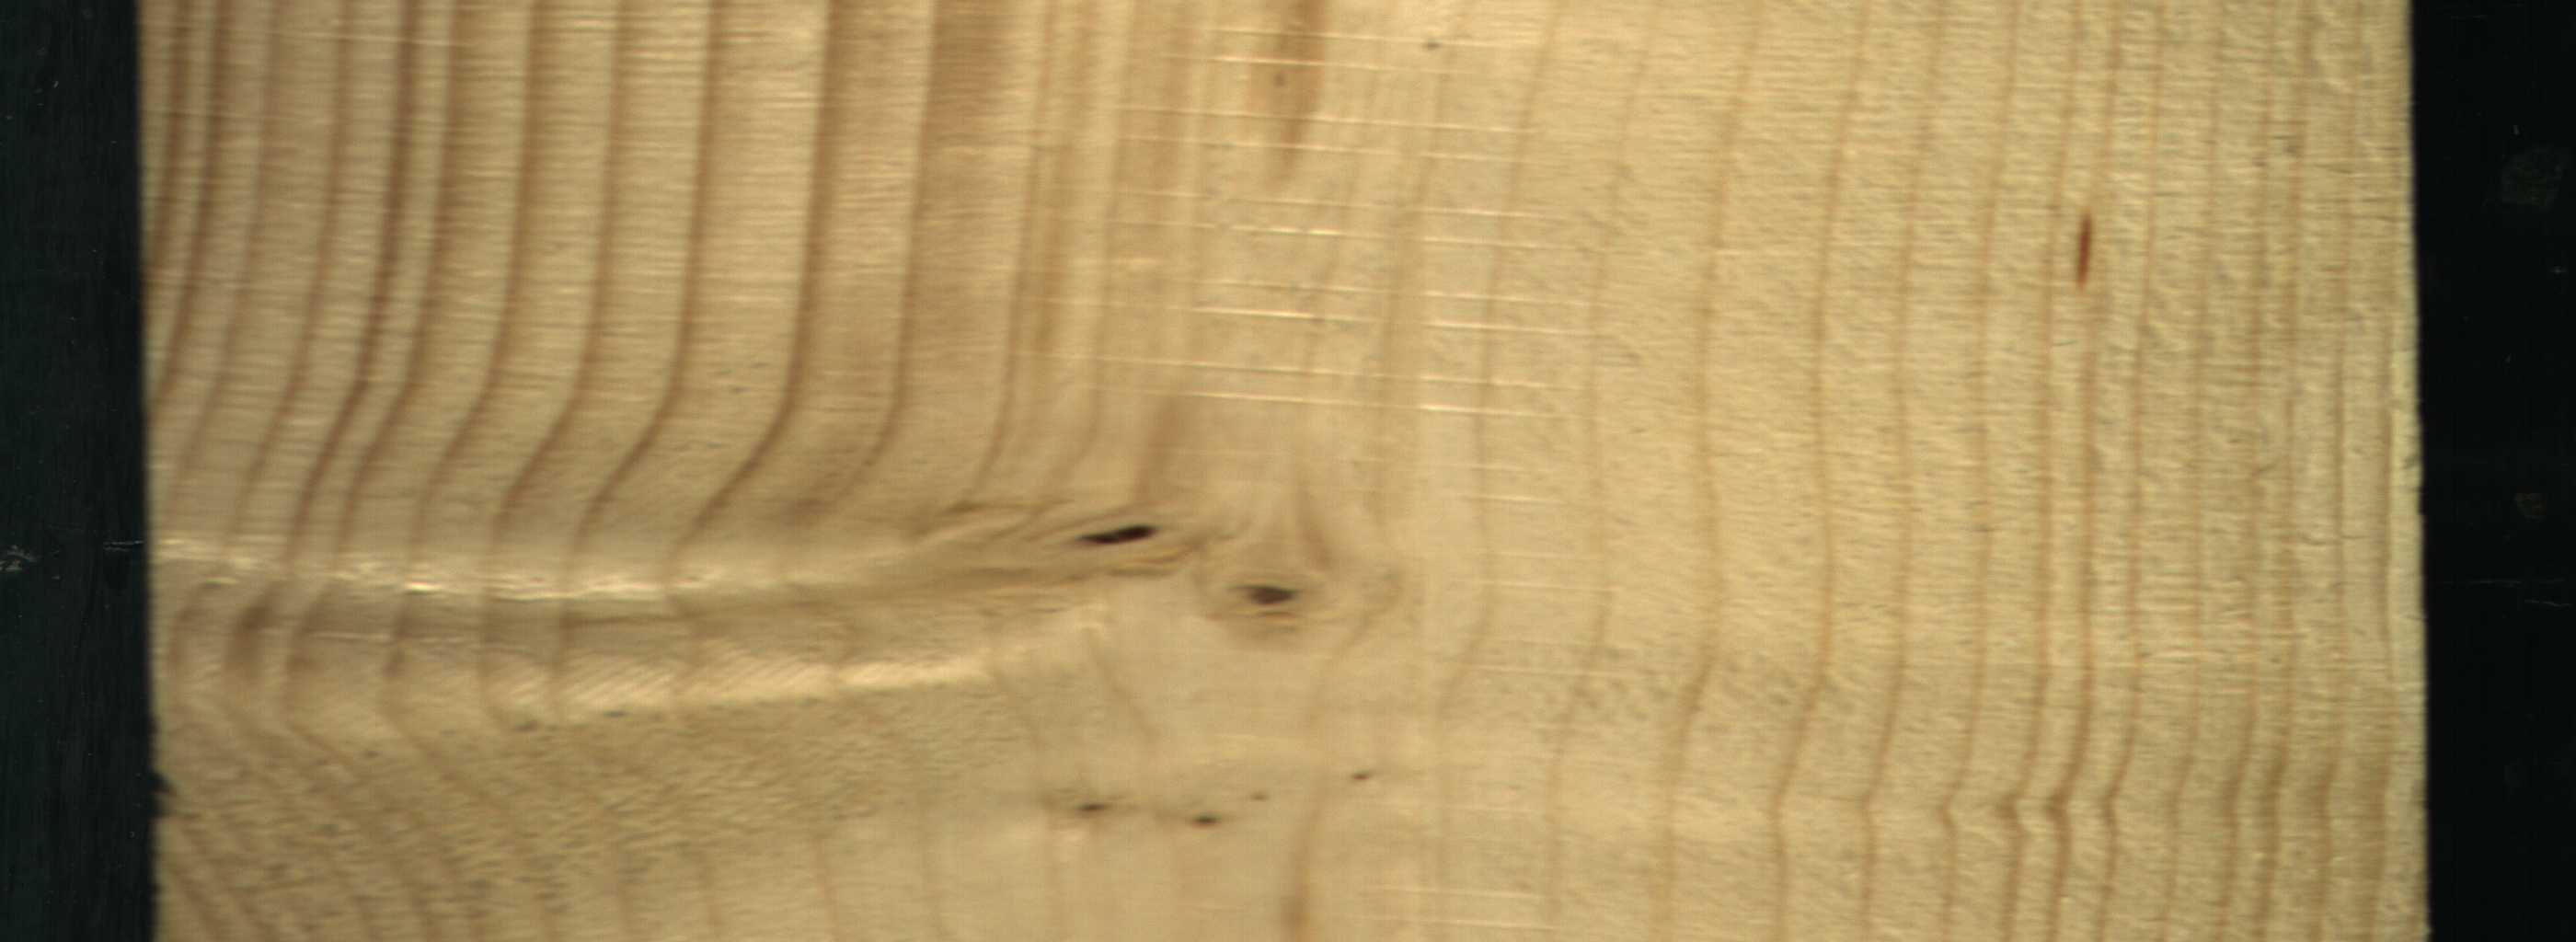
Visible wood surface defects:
resin
Dead_Knot
Live_Knot